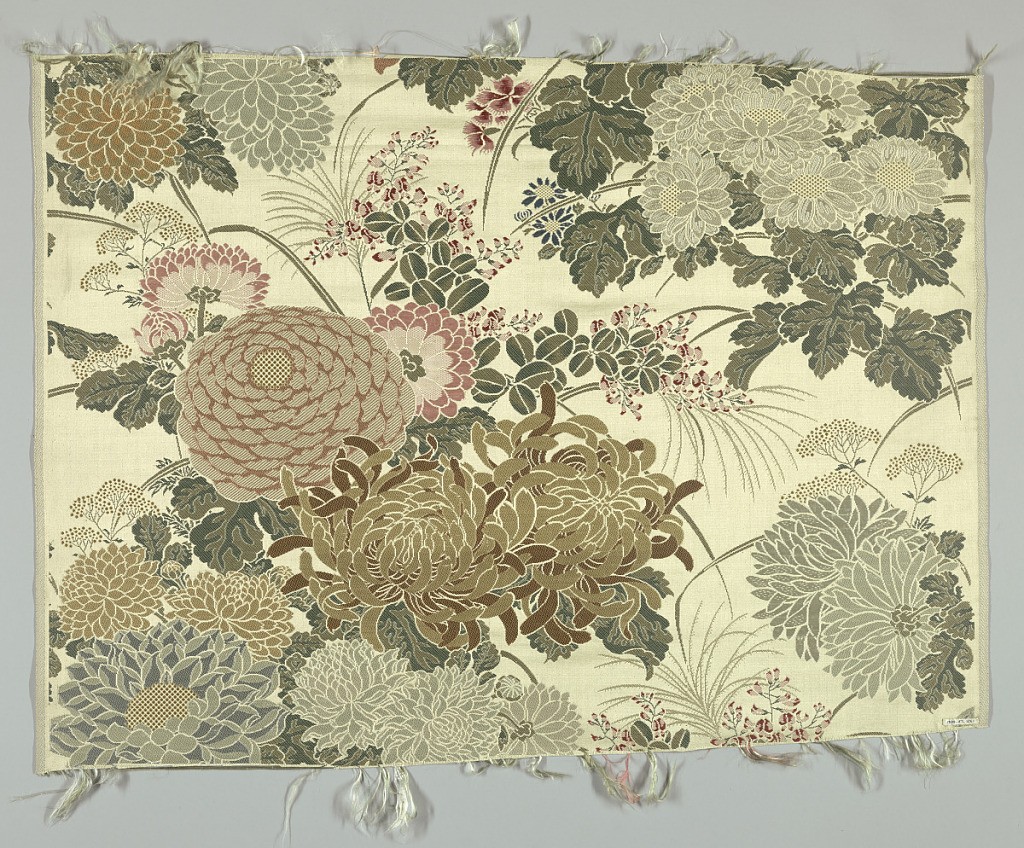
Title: Textile
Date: late 19th century
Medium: silk Technique: plain compound satin with supplementary weft
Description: Cream satin ground with large-scale design of several varieties of chrysanthemums and other smaller flowers brocaded in polychrome silks. Extra green weft forms the foliage. Both selvages present.